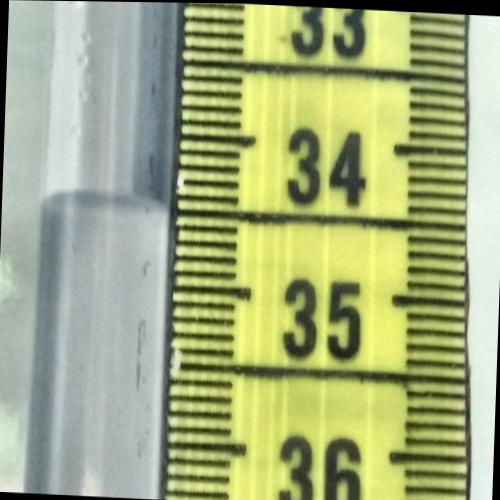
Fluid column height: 34.5 cm